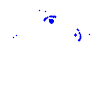
Particle: electron